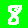
Digit: 8